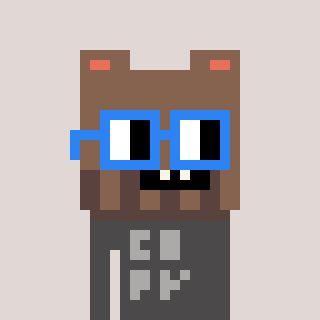
a pixel art character with square blue glasses, a bear-shaped head and a grayscale-colored body on a warm background